Question: I am trying to make a calculator but I have a problem. When I display the answer more than one time the program put the answers over one another, as you can see in the picture below .
Here is my code, could anyone please help me figure this out (emptying the label before displaying the next answer.
Thanks!
'''
package Raknare;
import javax.swing.JOptionPane;
import javax.swing.JPanel;
import javax.swing.JTextField;
import javax.swing.ImageIcon;
import javax.swing.JButton;
import java.awt.BorderLayout;
import java.awt.Component;
import java.awt.Dimension;
import java.awt.FlowLayout;
import java.awt.Frame;
import java.awt.Graphics;
import java.awt.GraphicsConfiguration;
import java.awt.LayoutManager;
import java.awt.TextField;
import java.awt.event.ActionEvent;
import java.awt.event.ActionListener;
import javax.swing.JFrame;
import javax.swing.JLabel;
public class huvudklassen extends JFrame {
static GraphicsConfiguration gc = null;
// Variables
static JLabel welcome = new JLabel("Welcome to my calculator");
static JLabel theequation = new JLabel("what do you want to caculate?");
static JFrame frame1 = new JFrame(gc);
static JFrame frame2 = new JFrame(gc);
static JTextField s = new JTextField();
static JButton start = new JButton("start");
static JButton calculate = new JButton("Calculate");
//
public static void frame() {
frame1.setResizable(false);
frame1.setVisible(true);
frame1.setSize(400, 500);
frame1.setTitle("My Calculatur");
frame1.setLayout(null);
frame1.setDefaultCloseOperation(EXIT_ON_CLOSE);
frame1.setLocationRelativeTo(null);
welcome.setBounds(120, 155, 200, 50);;
start.setBounds(150,200,100,50);
frame1.add(welcome);
frame1.add(start);
start.addActionListener(new ActionListener() {
@Override
public void actionPerformed(ActionEvent e) {
frame1.setVisible(false);
frame2.setSize(400, 500);
frame2.setResizable(false);
frame2.setVisible(true);
frame2.setDefaultCloseOperation(EXIT_ON_CLOSE);
frame2.setLayout(null);
frame2.setTitle("Caculation");
frame2.setLocationRelativeTo(null);
s.setBounds(150,200,100,30);
theequation.setBounds(120,155,200,50);
calculate.setBounds(120, 235, 150, 40);
frame2.add(s);
frame2.add(theequation);
frame2.add(calculate);
calculate.addActionListener(new ActionListener() {
public void actionPerformed1(ActionEvent a) {
String theequation2 = s.getText();
String left = "";
String tecken = "";
String right = "";
// if (theequation2 == null || theequation2.equals(""))
if (theequation2.contains("+")) {
left = left + theequation2.substring(0, theequation2.indexOf("+"));
right = right + theequation2.substring(theequation2.indexOf("+") + 1);
tecken = tecken + "+";
}
if (theequation2.contains("-")) {
left = left + theequation2.substring(0, theequation2.indexOf("-"));
right = right + theequation2.substring(theequation2.indexOf("-") + 1);
tecken = tecken + "-";
}
if (theequation2.contains("*")) {
left = left + theequation2.substring(0, theequation2.indexOf("*"));
right = right + theequation2.substring(theequation2.indexOf("*") + 1);
tecken = tecken + "*";
}
if (theequation2.contains("/")) {
left = left + theequation2.substring(0, theequation2.indexOf("/"));
right = right + theequation2.substring(theequation2.indexOf("/") + 1);
tecken = tecken + "/";
}
if (theequation2.contains("^")) {
left = left + theequation2.substring(0, theequation2.indexOf("^"));
right = right + theequation2.substring(theequation2.indexOf("^") + 1);
tecken = tecken + "^";
}
left = left.trim();
right = right.trim();
double left1 = Double.parseDouble(left);
double right1 = Double.parseDouble(right);
double svar = 0;
if (tecken.equals("+"))
svar = svar + left1 + right1;
if (tecken.equals("-"))
svar = svar + (left1 - right1);
if (tecken.equals("*"))
svar = svar + left1 * right1;
if (tecken.equals("/"))
svar = svar + left1 * right1;
if (tecken.equals("%"))
svar = svar + left1 % right1;
if (tecken.equals("^")) {
svar = Math.pow(left1, right1);
}
String answer1 = Double.toString(svar);
// JOptionPane.showMessageDialog(null, answer1);
JLabel answer = new JLabel();
answer.setBounds(180, 300, 150, 40);
answer.setText(answer1);
frame2.add(answer);
frame2.revalidate();
frame2.repaint();
}
@Override
public void actionPerformed(ActionEvent e) {
ActionEvent ActionEvent = null;
actionPerformed1(ActionEvent);
}
});
}
});
}
public static void main(String[] args) {
frame();
}
}
JLabel answer = new JPanel();
// answer.setBounds(180, 300, 150, 40);
'''
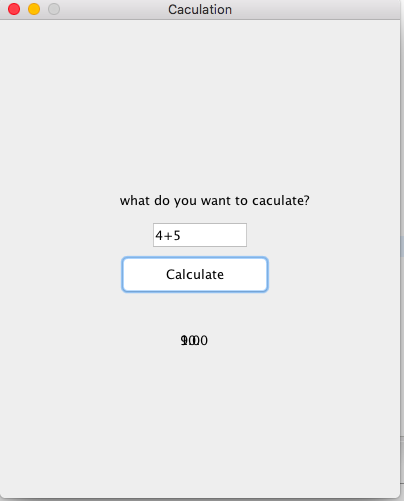
Answer: Instead of using a new label each time you should use the same label.
'''
JLabel answer = new JLabel();
answer.setBounds(180, 300, 150, 40);
answer.setText(answer1);
'''